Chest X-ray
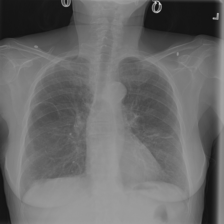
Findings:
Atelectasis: negative
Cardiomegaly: negative
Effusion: negative
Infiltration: negative
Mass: negative
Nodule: negative
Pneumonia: negative
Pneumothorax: negative
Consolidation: negative
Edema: negative
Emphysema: negative
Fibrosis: negative
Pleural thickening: negative
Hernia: negative